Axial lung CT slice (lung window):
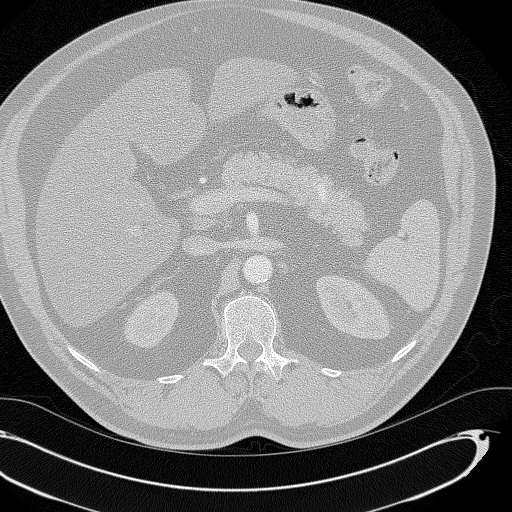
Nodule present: no